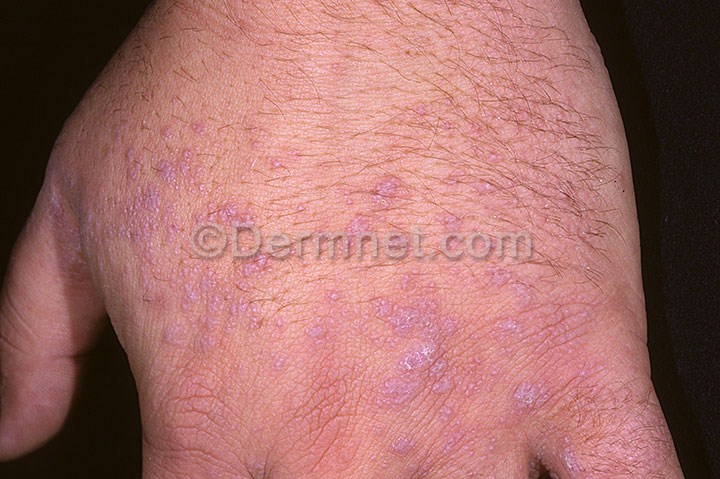
Disease: Nail Fungus and other Nail Disease